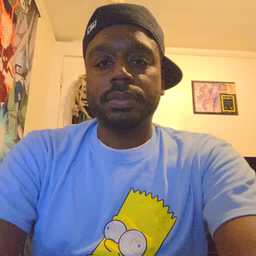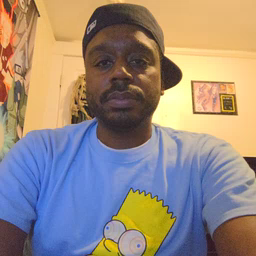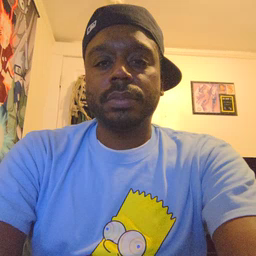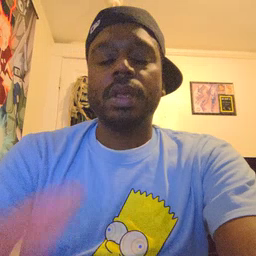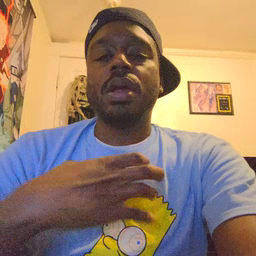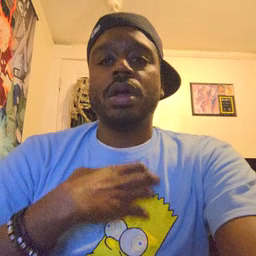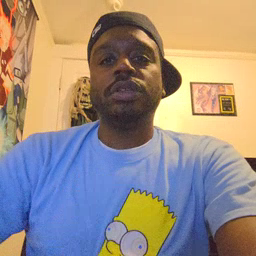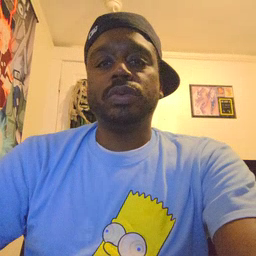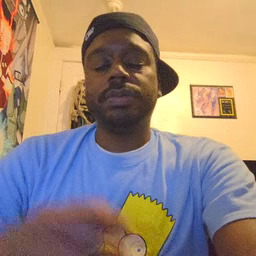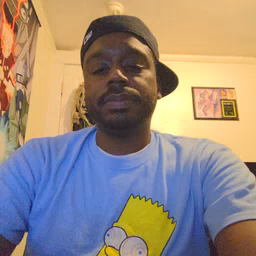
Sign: hungry